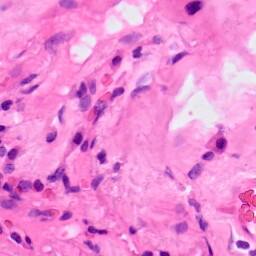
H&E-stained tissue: Lung